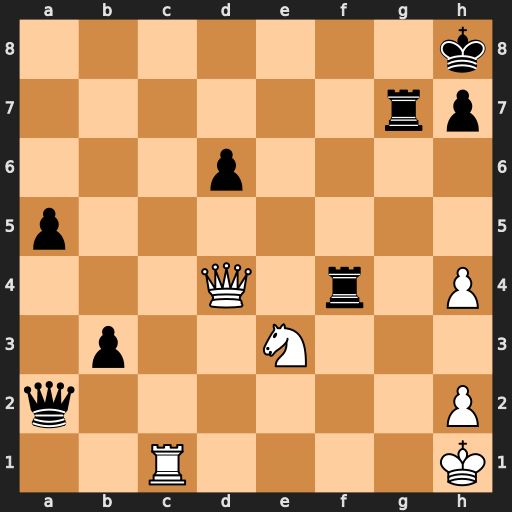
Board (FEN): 7k/6rp/3p4/p7/3Q1r1P/1p2N3/q6P/2R4K
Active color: w
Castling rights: -
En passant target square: -
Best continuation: Rc8+ Rf8 Rxf8#